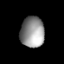
Tissue: lung
Cell type: Endothelial cells
Senescence score: 0.5685
Nuclear area (px): 723
Mean DAPI intensity: 146.397